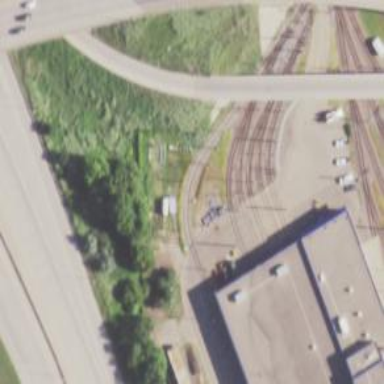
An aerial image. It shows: Light rail yard with electrified contact lines.